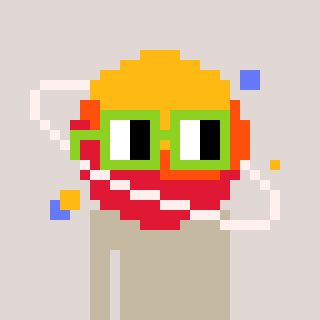
a pixel art character with square light green glasses, a saturn-shaped head and a darkpink-colored body on a warm background